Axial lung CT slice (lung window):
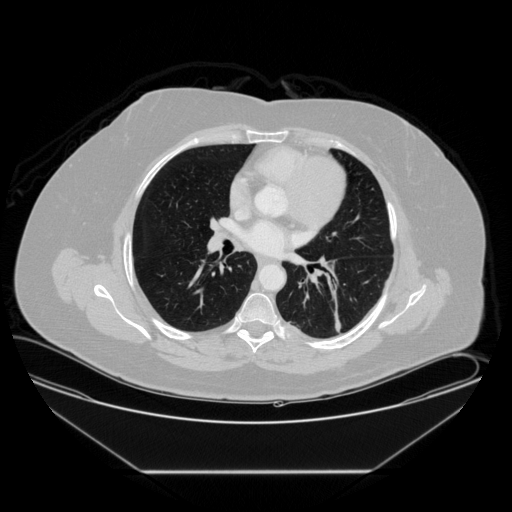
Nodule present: no